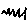
Label: zigzag